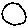
Label: circle